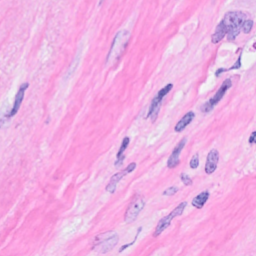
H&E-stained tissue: Breast